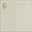
Piece: xx